Question: Simple deal: I'd like to make a UIView's width half of its superview's width. Here's my code:
'''
//Display a red rectangle:
UIView *redBox = [[UIView alloc] init];
[redBox setBackgroundColor:[UIColor redColor]];
[redBox setTranslatesAutoresizingMaskIntoConstraints:NO];
[self.view addSubview:redBox];
//Make its height equal to its superview's,
//minus standard spacing on top and bottom:
NSArray *constraints = [NSLayoutConstraint constraintsWithVisualFormat:@"V:|-[redBox]-|" options:0 metrics:nil views:@{@"redBox": redBox}];
[self.view addConstraints:constraints];
//Make its width half of its superviews's width (the problem):
NSLayoutConstraint *constraint = [NSLayoutConstraint
constraintWithItem:redBox
attribute:NSLayoutAttributeWidth
relatedBy:NSLayoutRelationEqual
toItem:self.view
attribute:NSLayoutAttributeWidth
multiplier:0.5
constant:0.0
];
[self.view addConstraint:constraint];
[self.view setBackgroundColor:[UIColor blueColor]];
'''
This is what I get:

If I set 'multiplier' to '1.0', then the view's width is half of its superview. But why is that?
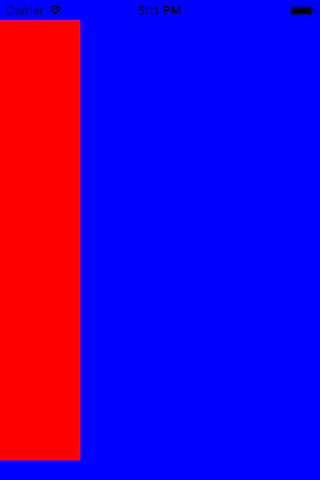
Answer: The problem is probably that your red box view is under-constrained. You've given it a width, but nothing to tell it where it should position itself horizontally. Since it should be half the width of the superview, it could choose to position itself on the left half of the superview. Or the right half. Or the middle. You didn't specify, so the framework just gets to pick something.
In this case, it looks like it's choosing to align the of the red box with the left edge of the superview. This seems like an odd choice, but again, you didn't specify anything. It can pick whatever it wants.
Add another constraint that will position the view horizontally. That should fix the problem.